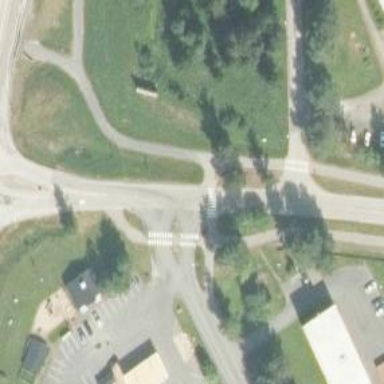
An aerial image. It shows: Cycleway with marked crossing. There is asphalt surface with crossing island.